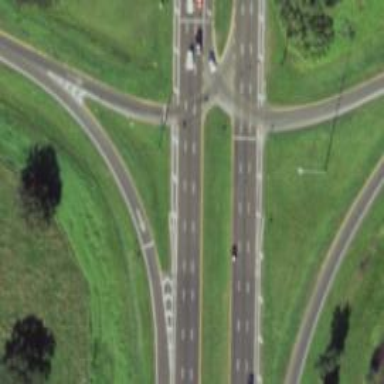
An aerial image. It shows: Diamond junction with asphalt motorway link.